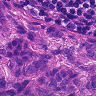
Metastatic tissue present: yes